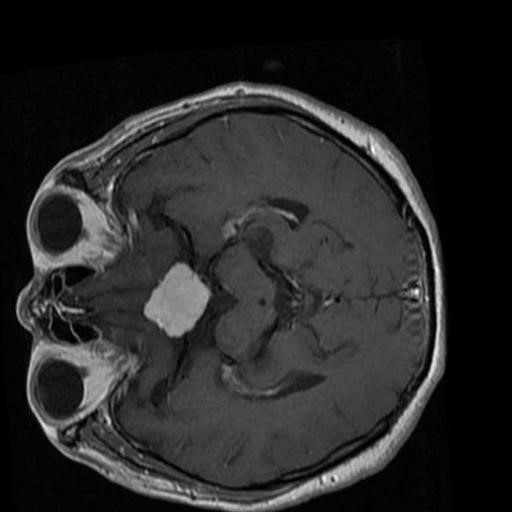
Label: brain_menin